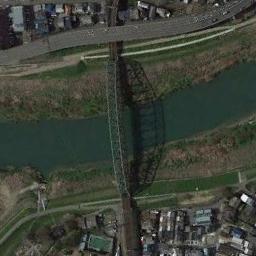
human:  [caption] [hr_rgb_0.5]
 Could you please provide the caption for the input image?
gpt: A bridge is over the river with some buildings and a road beside .

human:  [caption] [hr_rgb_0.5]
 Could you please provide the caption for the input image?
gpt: A bridge built on a dark green river and the flood bed of the river while some buildings arranged neatly on both sides of the river .

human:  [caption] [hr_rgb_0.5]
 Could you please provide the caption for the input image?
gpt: It was a two-way bridge, And the water in the river was black .

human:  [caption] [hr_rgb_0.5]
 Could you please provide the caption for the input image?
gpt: A bridge connects the land on both sides of the turquoise water  There are arched supports on the bridge  There are many buildings and roads on the land .

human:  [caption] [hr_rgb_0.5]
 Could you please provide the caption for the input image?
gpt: There are many buildings beside the bridge .